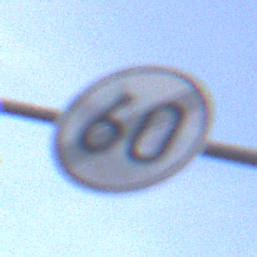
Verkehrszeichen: EndeGeschwindigkeit60
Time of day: MorningAfternoon
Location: Outdoor (RoadRail)
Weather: PartlyCloudy
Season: NotSpecified
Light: Natural